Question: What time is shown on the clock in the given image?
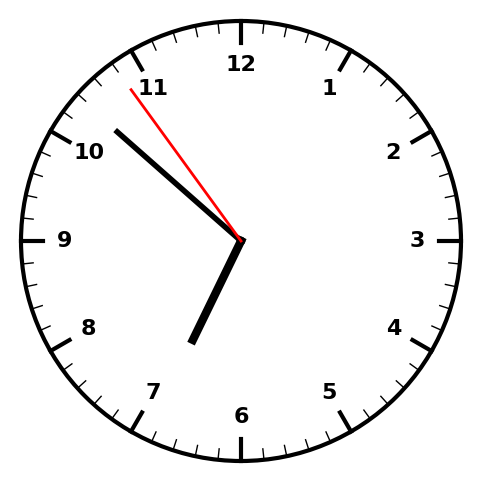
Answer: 06:51:54